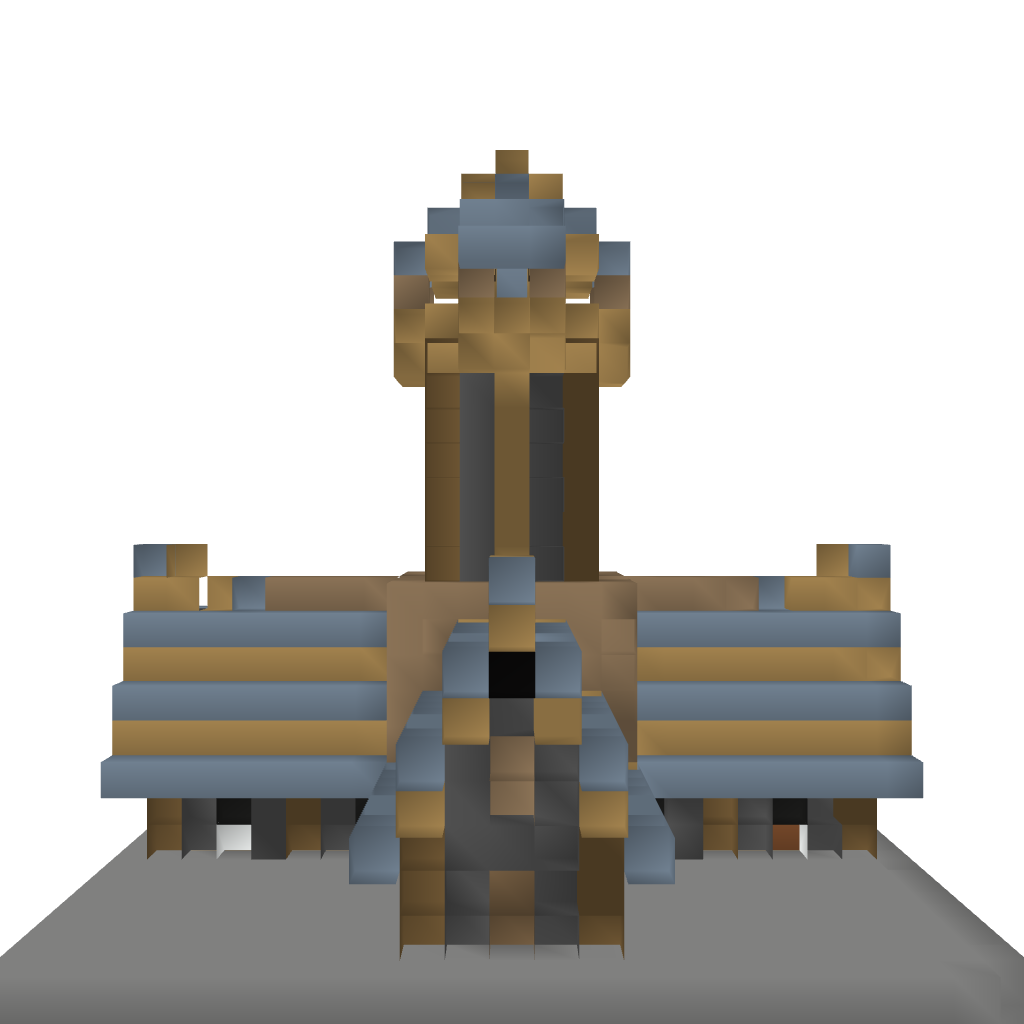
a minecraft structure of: Viking Hall